Field crop: maize
Growth stage: 2
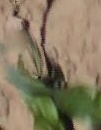
Species: maize